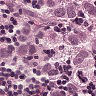
Metastatic tissue present: yes